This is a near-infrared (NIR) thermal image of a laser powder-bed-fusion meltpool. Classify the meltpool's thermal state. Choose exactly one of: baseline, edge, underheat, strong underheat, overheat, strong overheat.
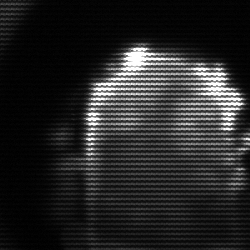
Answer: baseline